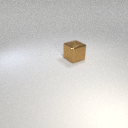
large brown metal cube